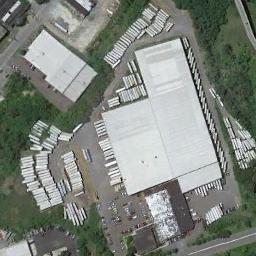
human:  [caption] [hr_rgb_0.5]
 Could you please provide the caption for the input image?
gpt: In an industrial area, There are neatly planned factories and roads, Green belts, Parking lots, And cars and goods .

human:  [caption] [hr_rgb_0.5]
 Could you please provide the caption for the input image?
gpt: The industrial area with lots of white industrial equipment and some white workshops is surrounded by a green belt .

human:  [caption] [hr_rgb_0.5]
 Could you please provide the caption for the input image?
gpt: Industrial areas are built differently .

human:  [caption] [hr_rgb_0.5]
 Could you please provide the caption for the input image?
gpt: There are many houses of different shapes and sizes in the industrial zone .

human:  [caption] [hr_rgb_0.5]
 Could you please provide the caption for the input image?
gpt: There are many white containers and two white buildings on the industrial area .